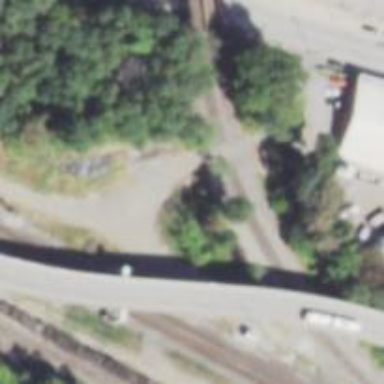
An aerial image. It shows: Junction on the railway.